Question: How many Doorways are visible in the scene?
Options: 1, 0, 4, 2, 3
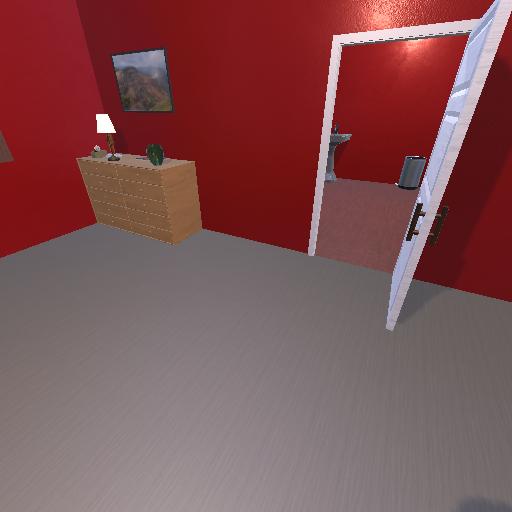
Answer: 1